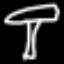
Label: mushroom